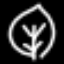
Label: leaf